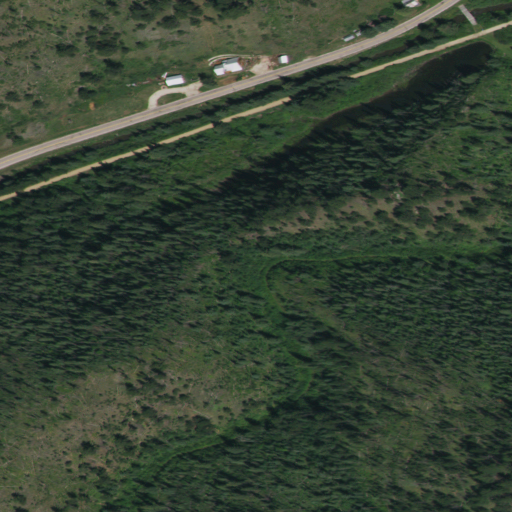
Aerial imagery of valley in South Dakota named Poverty Gulch containing evergreen forest, shrub, open development, and low intensity development